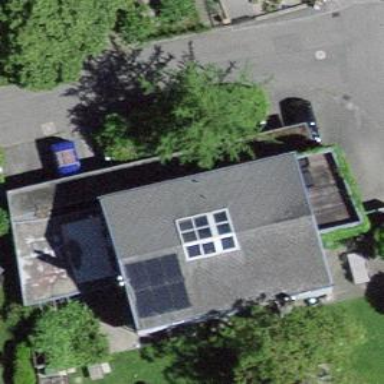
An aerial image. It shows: Residential building.